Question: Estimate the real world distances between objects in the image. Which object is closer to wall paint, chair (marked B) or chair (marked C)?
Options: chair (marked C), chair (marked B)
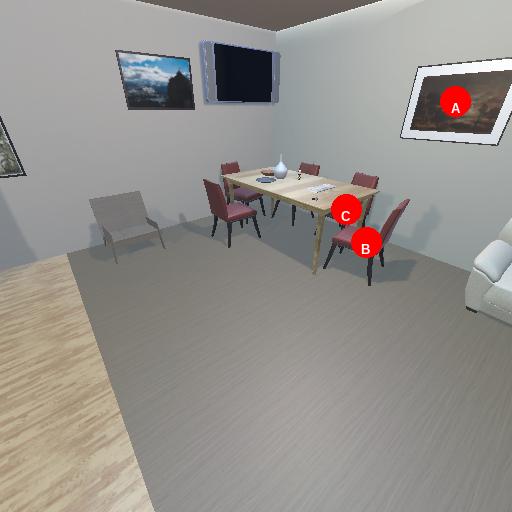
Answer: chair (marked C)